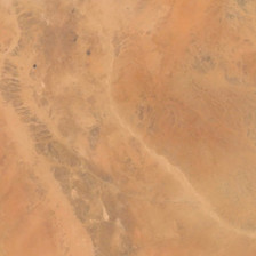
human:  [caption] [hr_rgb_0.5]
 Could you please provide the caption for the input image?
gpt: it is  a bare yellow desert with a curved light lines stretches across it .

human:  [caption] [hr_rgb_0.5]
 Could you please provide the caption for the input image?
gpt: Marbling can be seen in the orange and khaki desert.

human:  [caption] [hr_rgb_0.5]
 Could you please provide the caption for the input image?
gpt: Marble patterns can be seen in orange and khaki desert.

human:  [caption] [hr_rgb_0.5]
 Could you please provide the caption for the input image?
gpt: there is d desert which look like a mountain rage .

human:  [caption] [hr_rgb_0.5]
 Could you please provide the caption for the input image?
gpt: A marbled model can be seen on the orange desert and khaki.